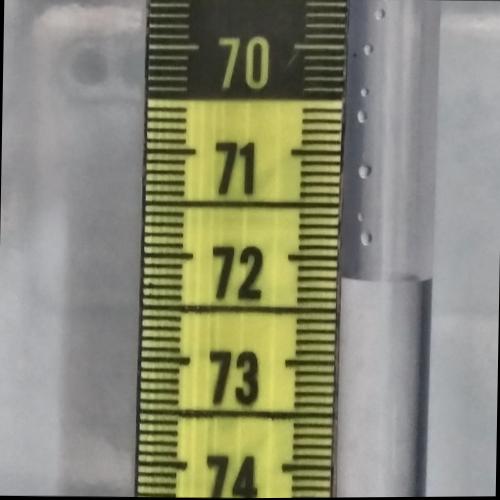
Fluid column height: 72.2 cm